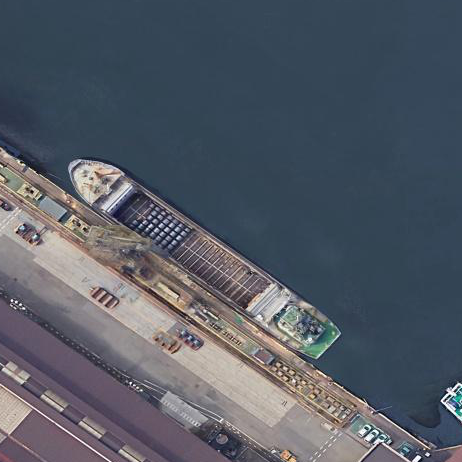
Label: civil